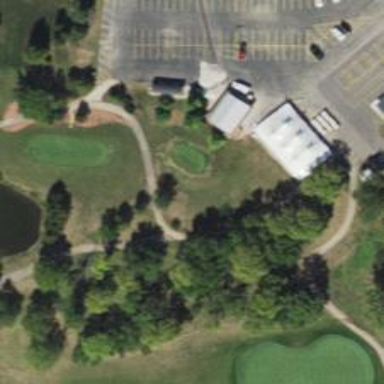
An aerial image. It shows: Pathway for golfing.